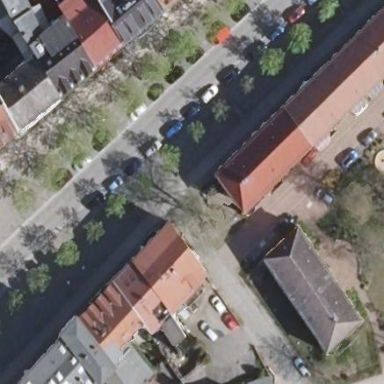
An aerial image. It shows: Paved footway area.